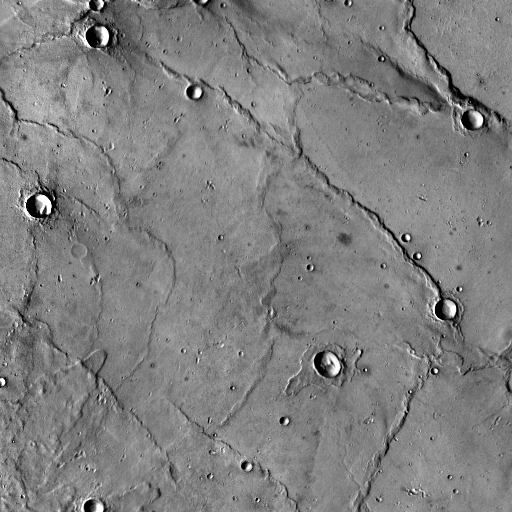
Crater classes present: Background, Other, Buried, Secondary